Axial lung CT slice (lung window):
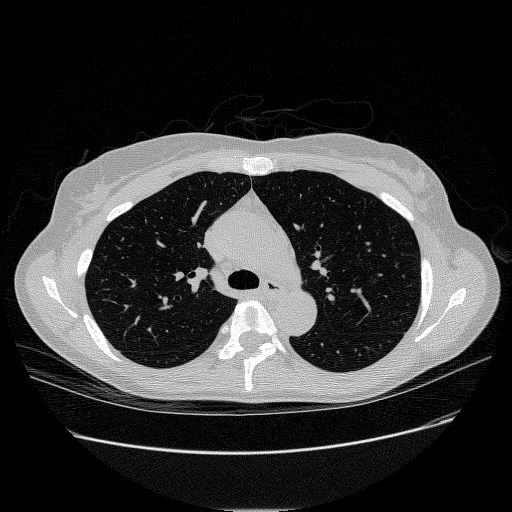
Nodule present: no